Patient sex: M
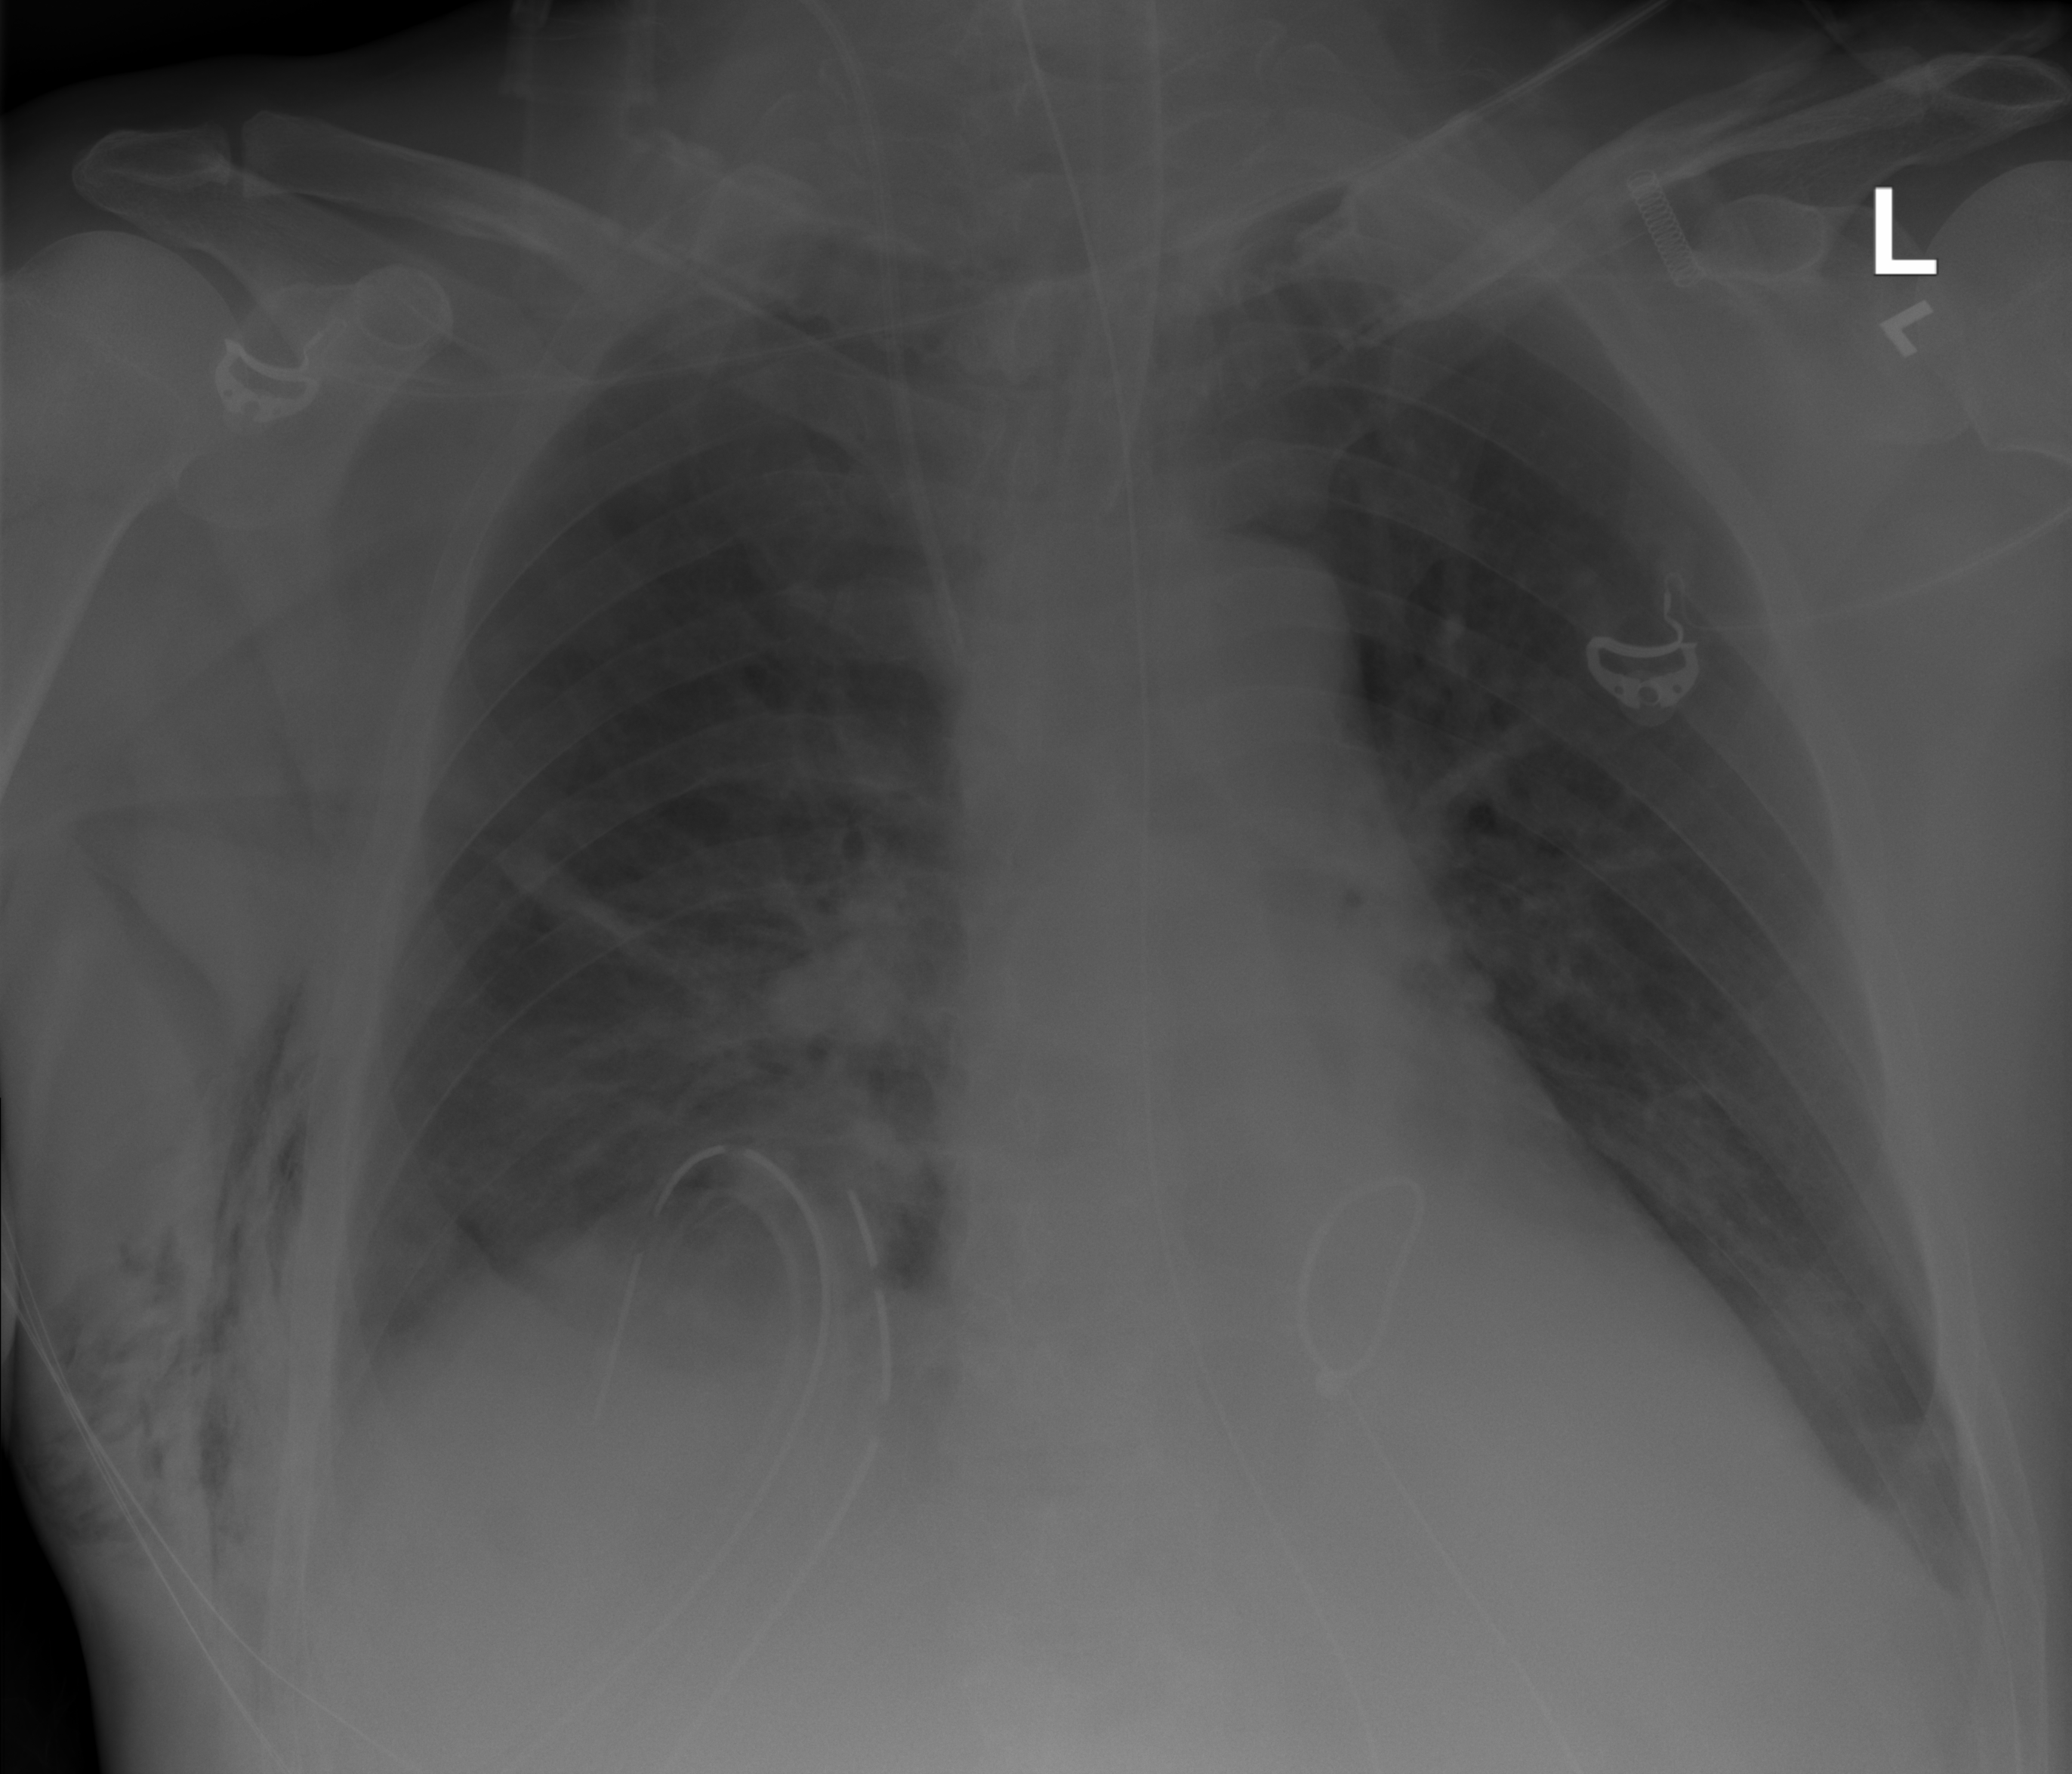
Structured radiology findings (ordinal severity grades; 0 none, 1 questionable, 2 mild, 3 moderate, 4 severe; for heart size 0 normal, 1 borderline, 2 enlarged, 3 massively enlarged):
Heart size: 0
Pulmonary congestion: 2
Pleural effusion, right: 2
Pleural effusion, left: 2
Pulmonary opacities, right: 2
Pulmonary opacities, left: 0
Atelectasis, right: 2
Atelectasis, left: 2